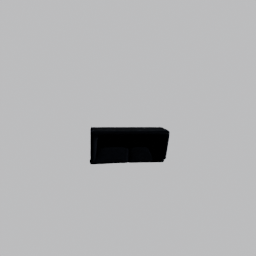
Label: furniture